Interaction volume radius: 5 \u00c5
Interaction volume height: 15 \u00c5
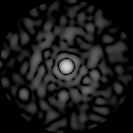
Disorder parameter: 0.8834